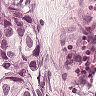
Metastatic tissue present: yes